Interaction volume radius: 10 \u00c5
Interaction volume height: 30 \u00c5
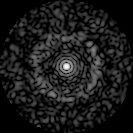
Disorder parameter: 0.8328